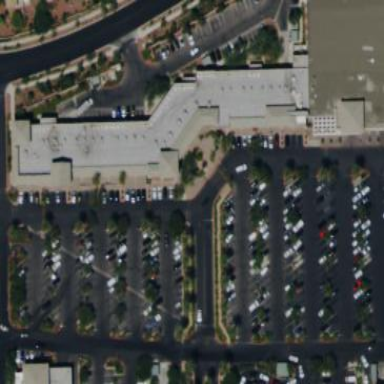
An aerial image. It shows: Retail area.